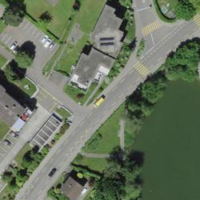
EUNIS habitat code: 55
Species observed at this site:
Phalacrocorax carbo
Plantago major
Urtica dioica
Lamium galeobdolon